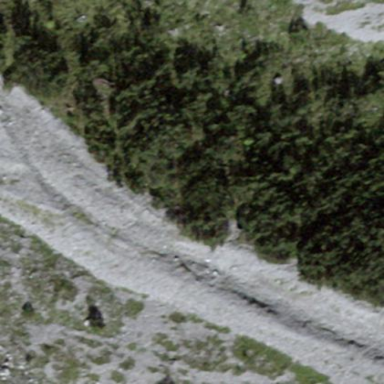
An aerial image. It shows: Scree landscape.